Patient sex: M
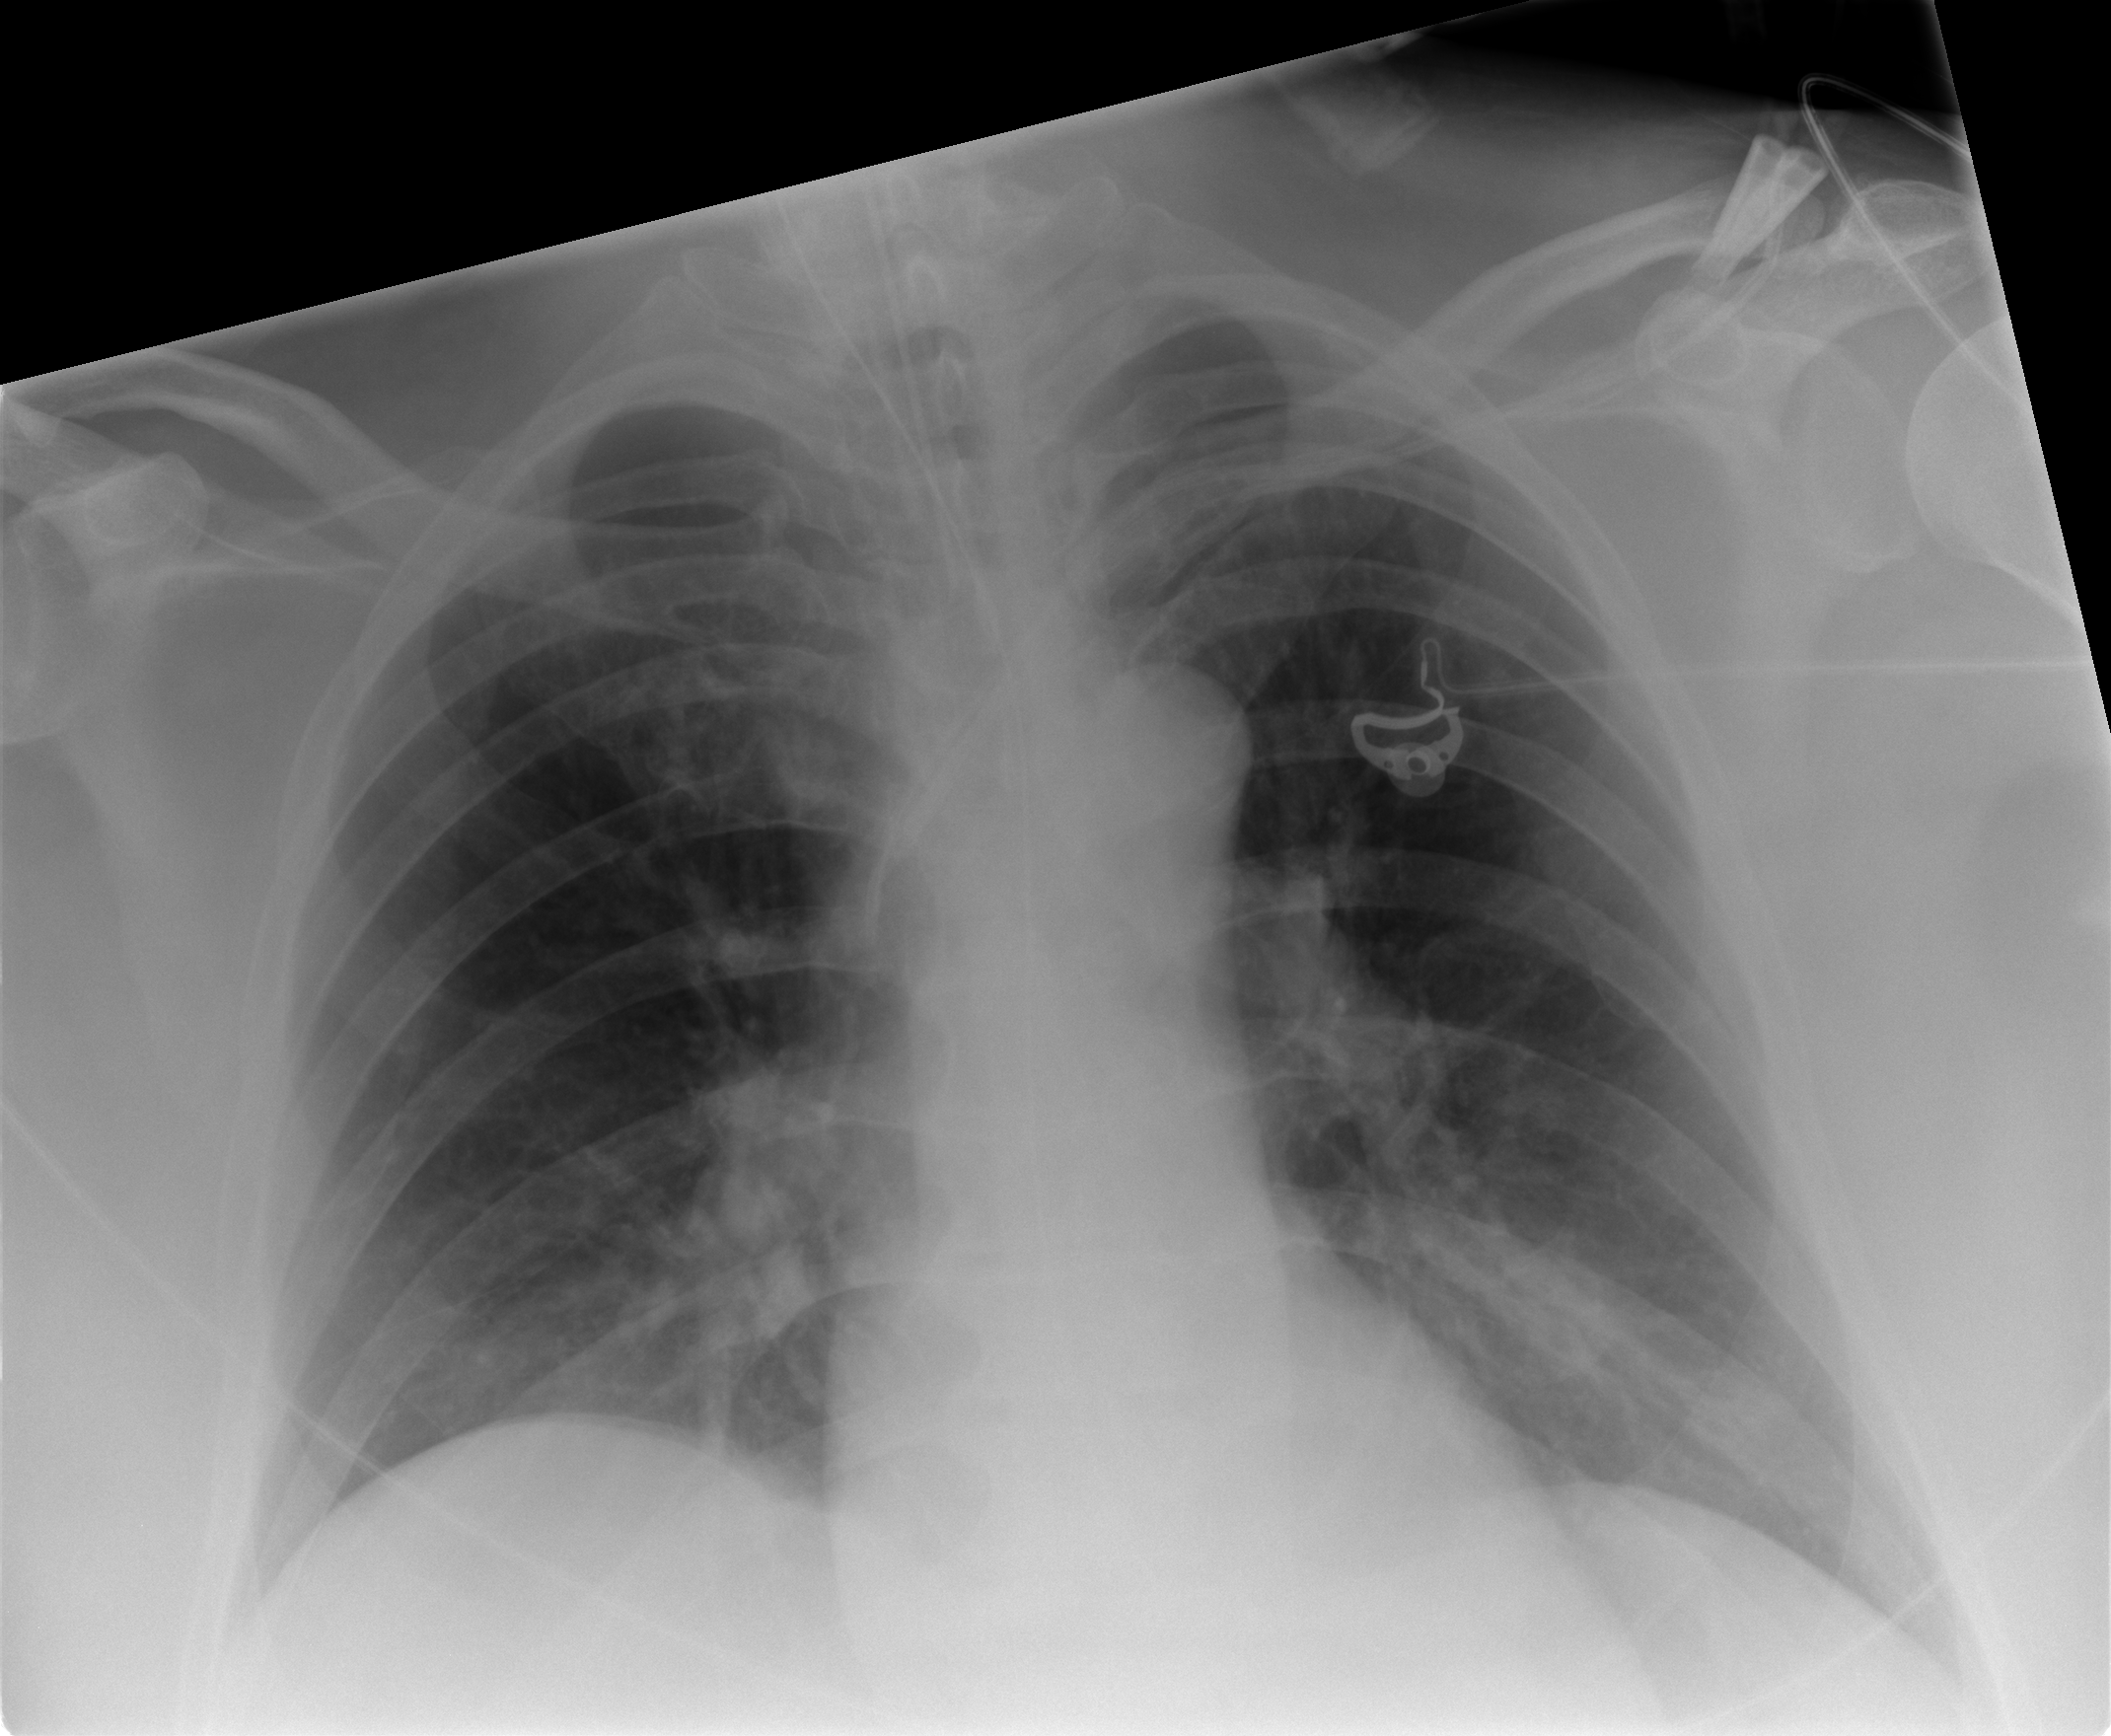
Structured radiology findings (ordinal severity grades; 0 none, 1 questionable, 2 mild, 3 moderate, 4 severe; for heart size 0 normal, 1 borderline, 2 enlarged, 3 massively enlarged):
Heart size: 1
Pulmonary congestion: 2
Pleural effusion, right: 0
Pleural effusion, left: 2
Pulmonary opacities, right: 0
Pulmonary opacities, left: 0
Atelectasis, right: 2
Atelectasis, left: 2